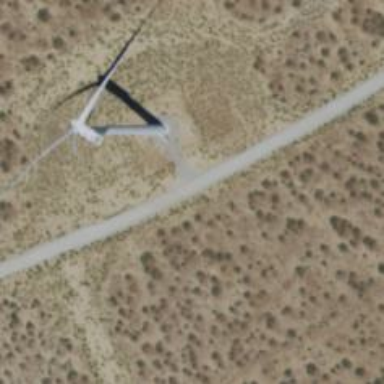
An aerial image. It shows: Wind generator of the horizontal axis type made by Vestas.